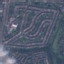
Label: Residential